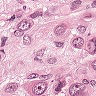
Metastatic tissue present: yes